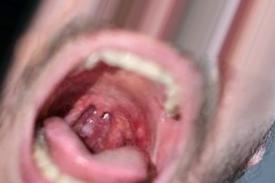
Condition: Mouth Ulcer